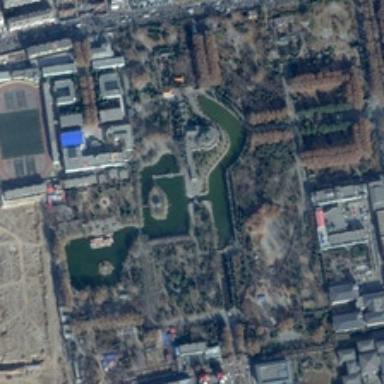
Many buildings and green trees are in a park with several ponds and near a playground .